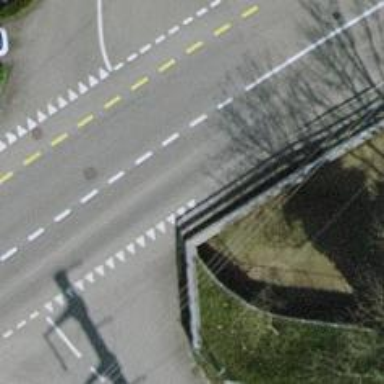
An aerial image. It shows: Secondary road with dedicated cycle lane on the left side.